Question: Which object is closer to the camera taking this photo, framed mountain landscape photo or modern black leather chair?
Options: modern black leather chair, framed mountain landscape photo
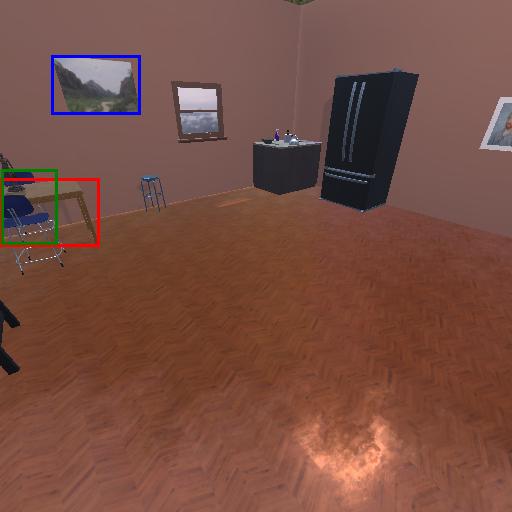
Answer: modern black leather chair